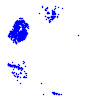
Particle: proton